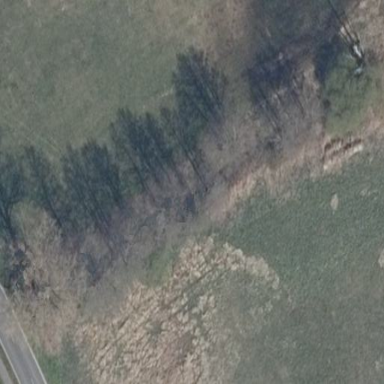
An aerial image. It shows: Patch of scrub vegetation.